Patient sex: M
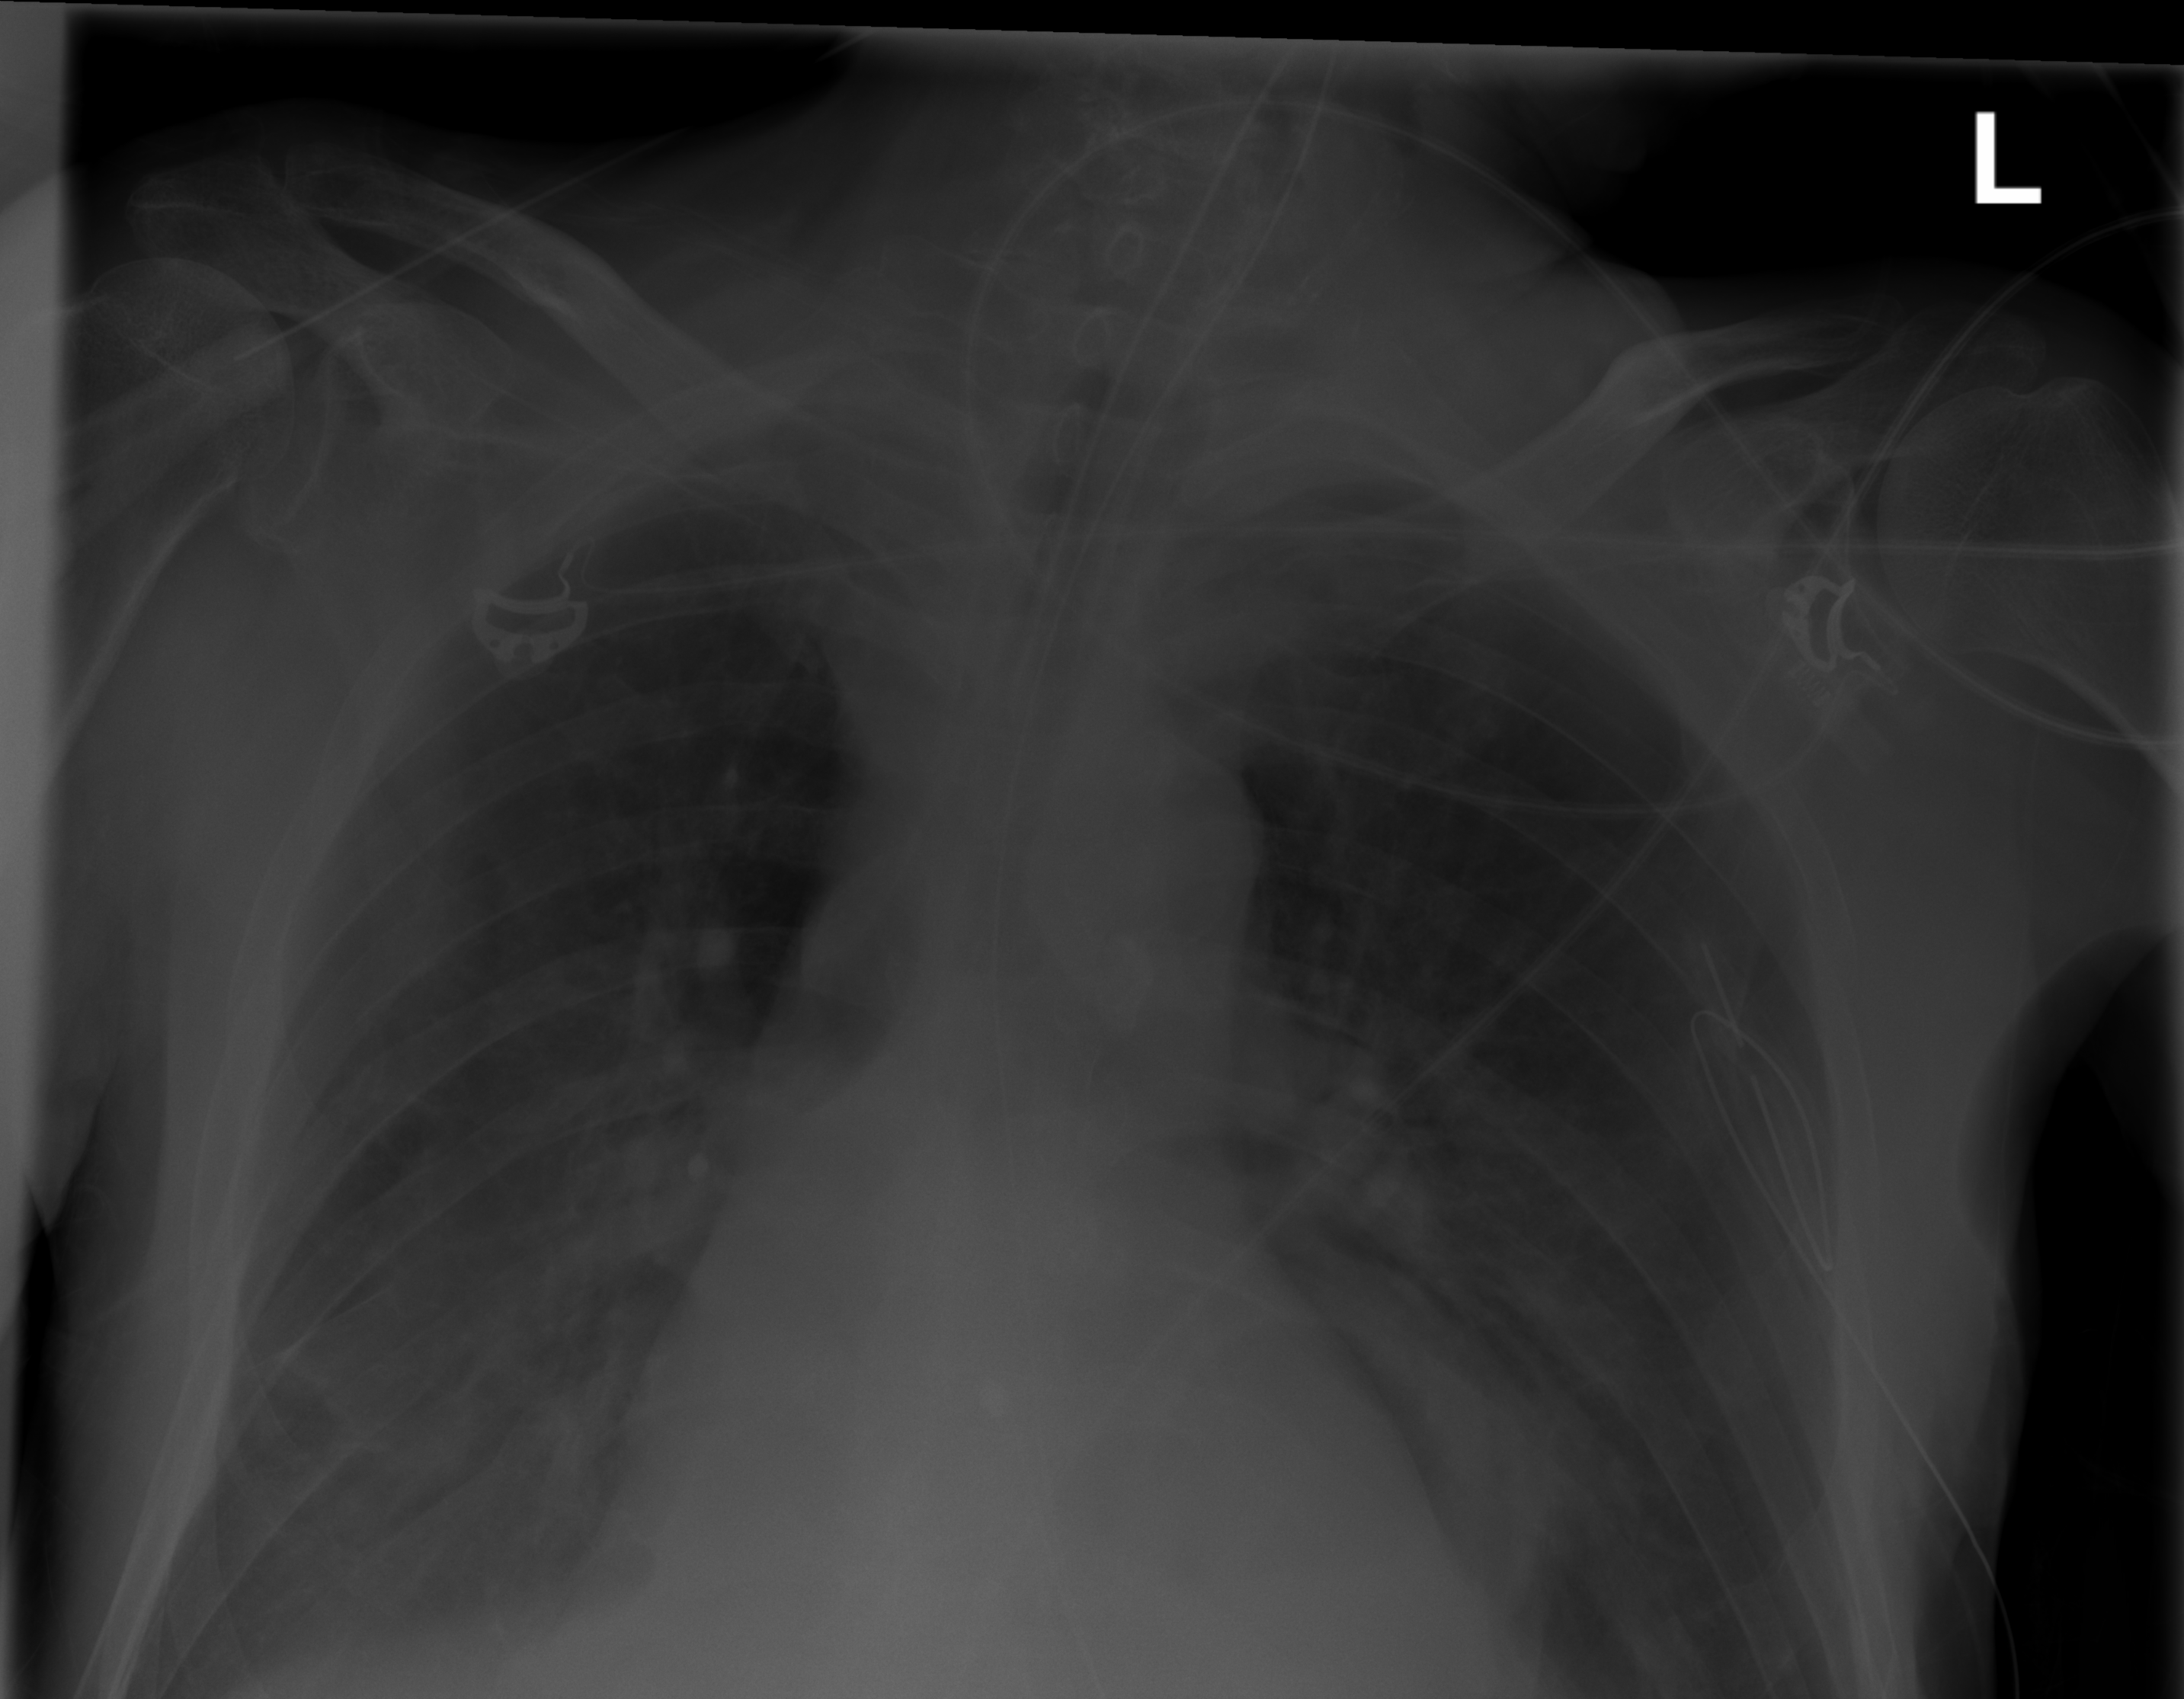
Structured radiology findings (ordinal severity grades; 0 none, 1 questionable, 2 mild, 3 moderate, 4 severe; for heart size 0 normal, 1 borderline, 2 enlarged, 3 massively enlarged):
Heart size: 0
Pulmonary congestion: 0
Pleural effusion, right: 2
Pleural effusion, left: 0
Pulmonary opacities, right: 0
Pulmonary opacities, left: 0
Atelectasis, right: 2
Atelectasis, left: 2